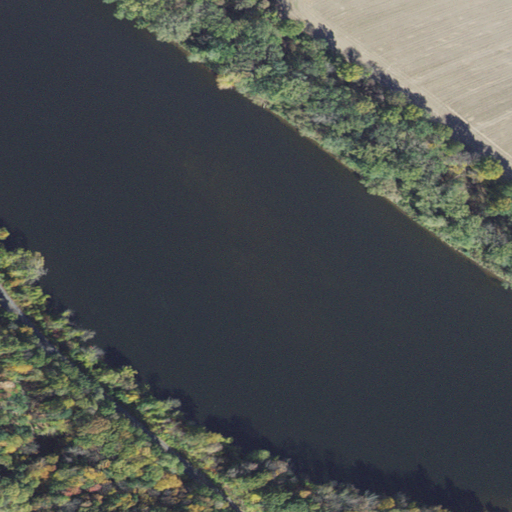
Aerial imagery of island in New Hampshire named Spencer Island containing open water, deciduous forest, cultivated crops, mixed forest, grassland, and herbaceous wetlands